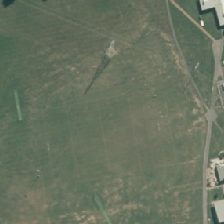
Land cover: urban_parkland